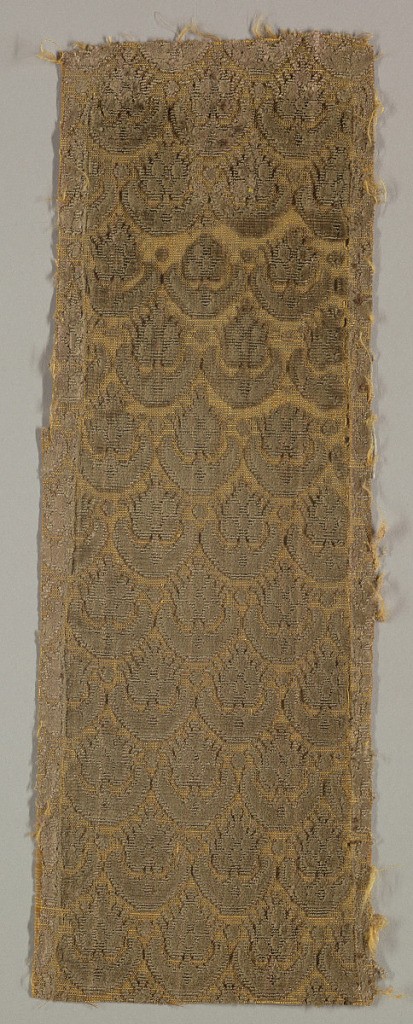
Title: Fragment
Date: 16th–17th century
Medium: silk Technique: cut and uncut supplementary warp pile (velvet) in a plain weave foundation
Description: Fragment of brown velvet in repeated small-scale pattern of stylized plant forms against a dull orange ground.